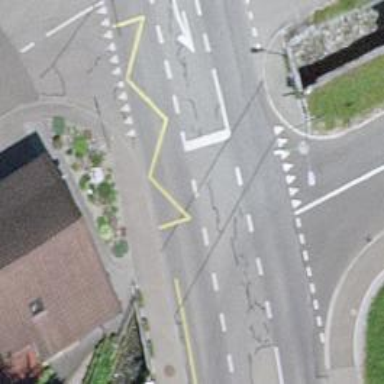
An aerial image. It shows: Bus stop with stop position for public transport.